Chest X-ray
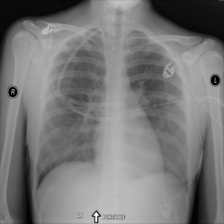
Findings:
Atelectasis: negative
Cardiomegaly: negative
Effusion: negative
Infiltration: negative
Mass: negative
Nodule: negative
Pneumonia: negative
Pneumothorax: negative
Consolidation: negative
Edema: negative
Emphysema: negative
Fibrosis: negative
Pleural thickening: negative
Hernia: negative